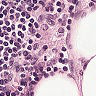
Metastatic tissue present: no